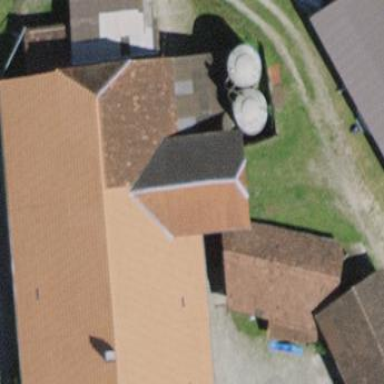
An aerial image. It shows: Farm building.